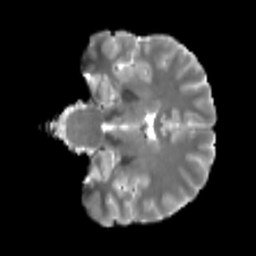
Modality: T2w
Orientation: coronal
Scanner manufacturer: siemens
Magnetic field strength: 3 T
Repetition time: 4 s
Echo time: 0.0594 s